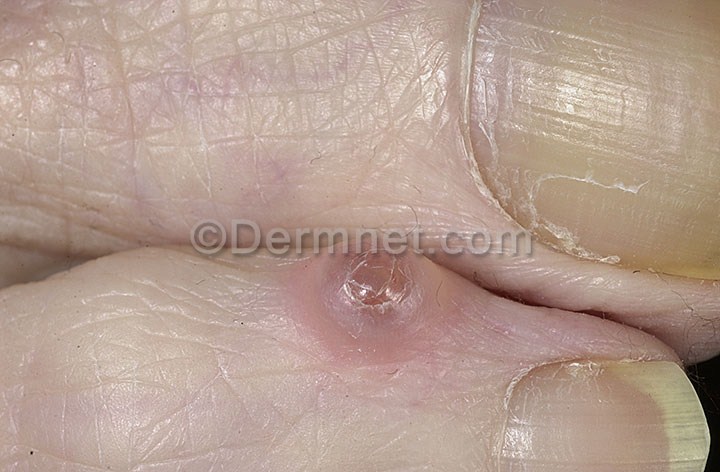
Disease: Nail Fungus and other Nail Disease